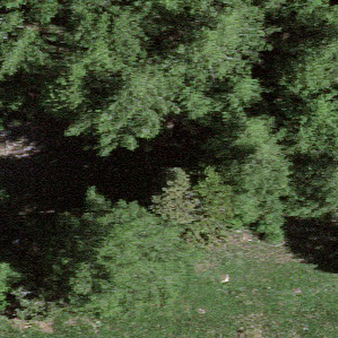
Label: other